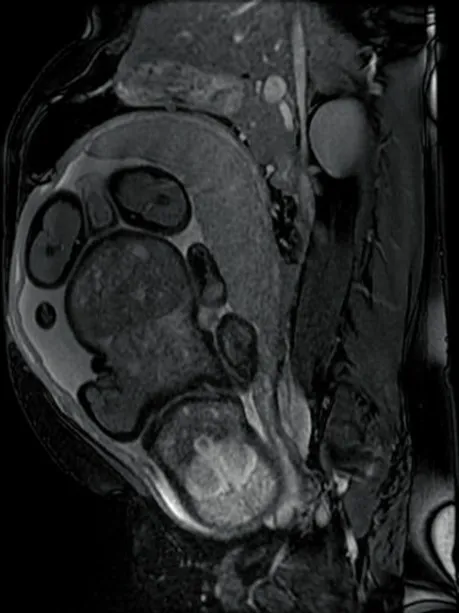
Fetal MRI-gestational age 22 weeks, viable fetus.
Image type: radiology (mri)